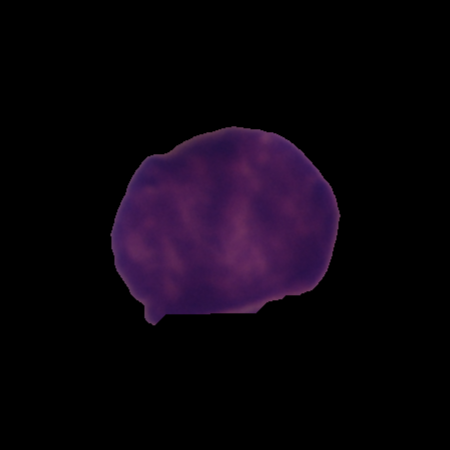
Label: cancer